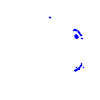
Particle: proton